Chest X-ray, PA view. Patient: 39 years old, sex F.
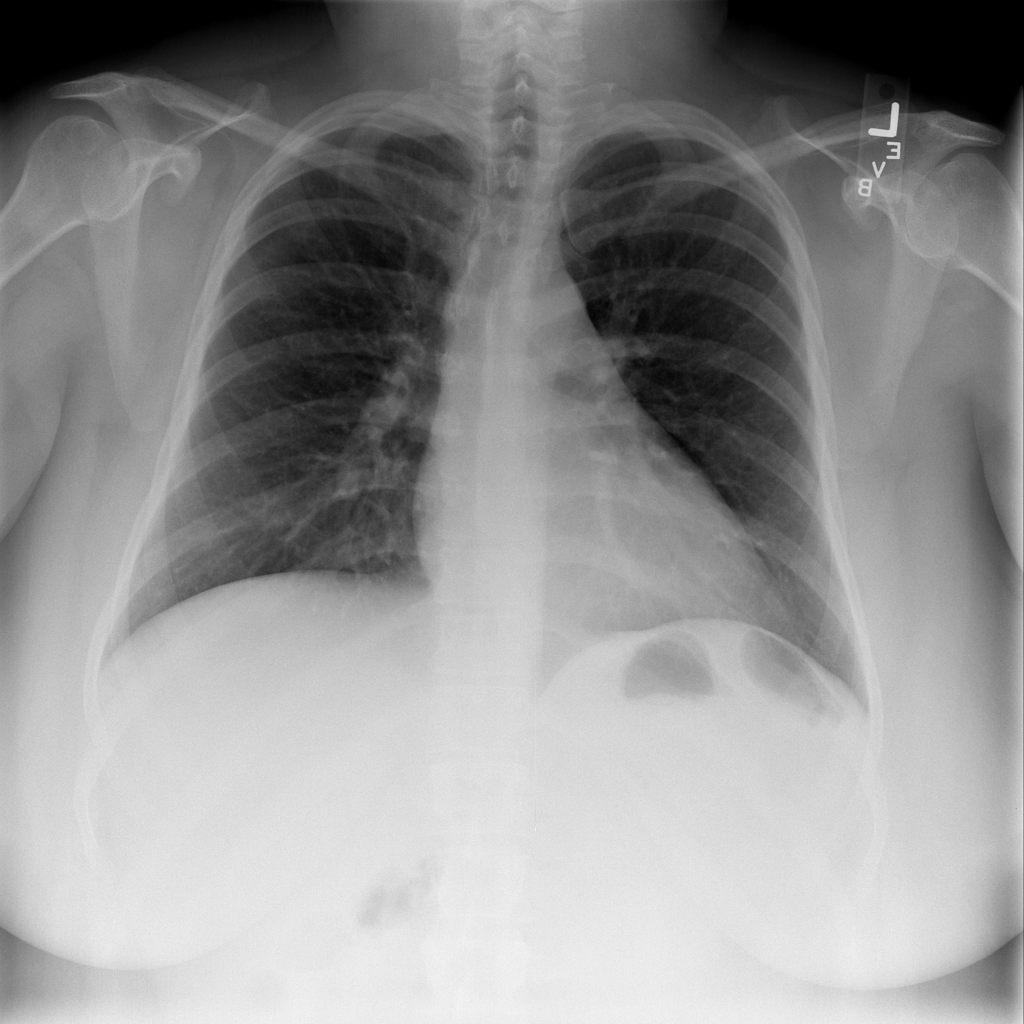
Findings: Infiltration